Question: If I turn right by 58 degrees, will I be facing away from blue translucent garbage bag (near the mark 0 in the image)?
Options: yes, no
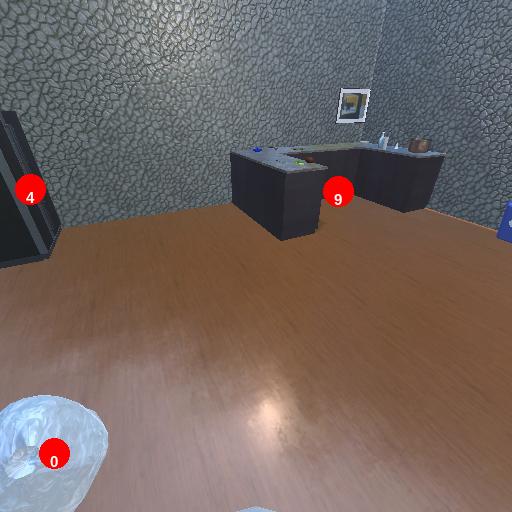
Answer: yes